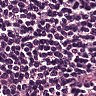
Metastatic tissue present: no